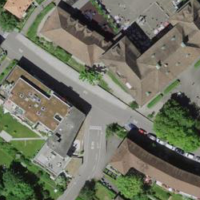
EUNIS habitat code: 54
Species observed at this site:
Cymbalaria muralis